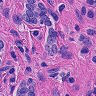
Metastatic tissue present: yes